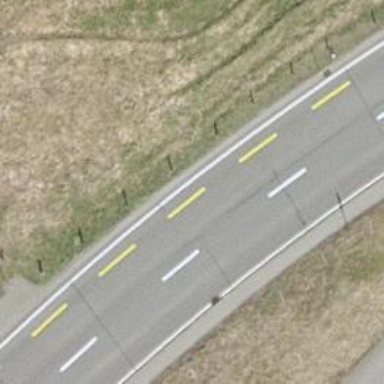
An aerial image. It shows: Secondary road with asphalt surface. There is designated lane for cyclists on the left side.